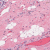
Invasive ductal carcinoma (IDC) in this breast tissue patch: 0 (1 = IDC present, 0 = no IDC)